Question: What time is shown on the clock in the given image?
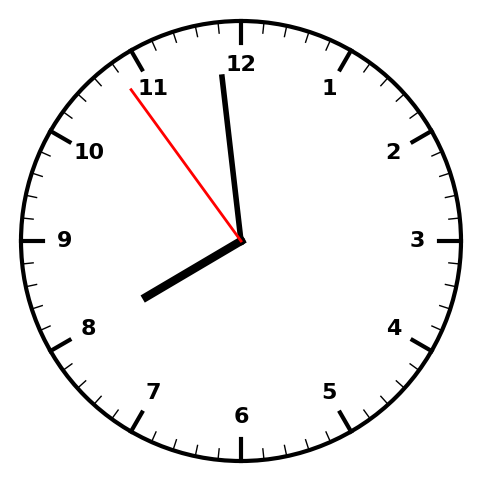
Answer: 07:58:54